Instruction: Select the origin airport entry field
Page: home
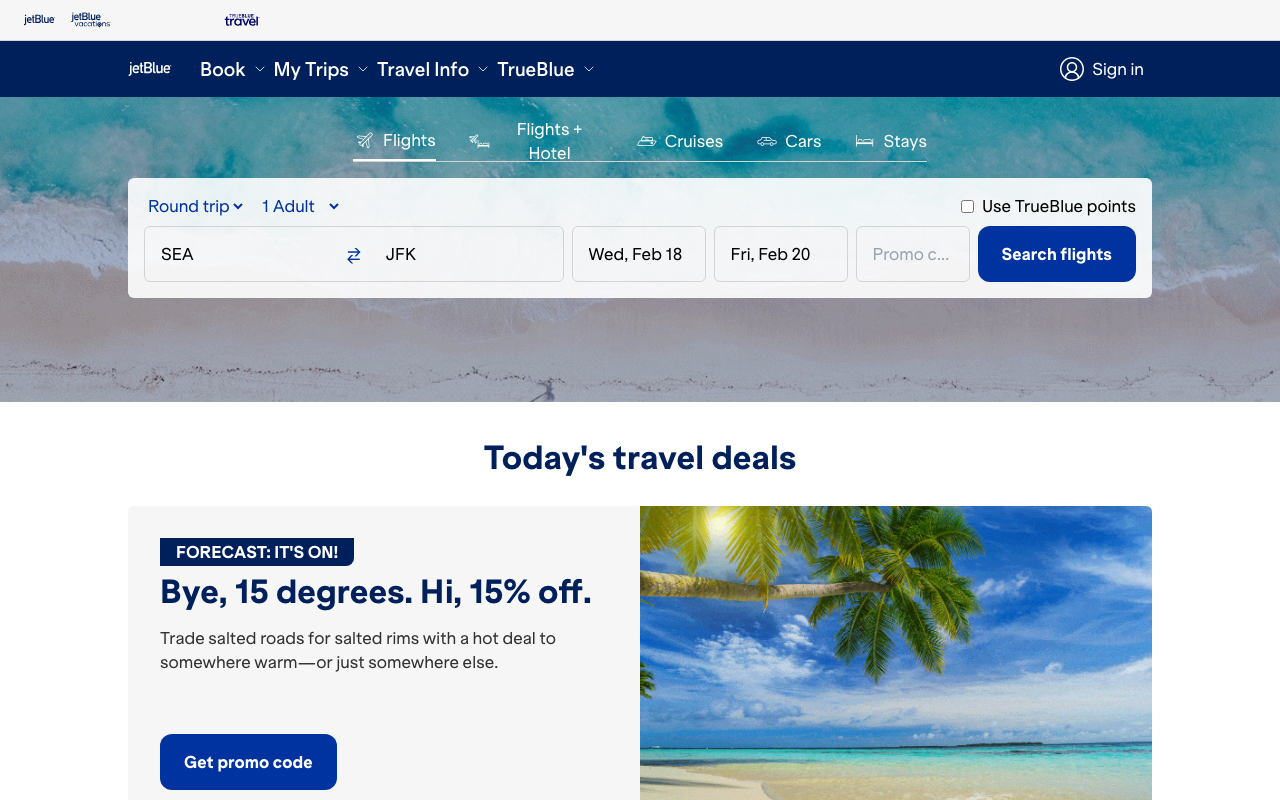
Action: click